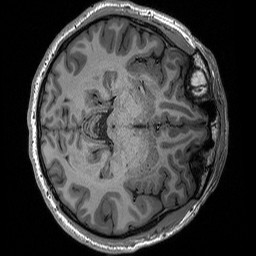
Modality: T1w
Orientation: axial
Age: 23
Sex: male
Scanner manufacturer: siemens
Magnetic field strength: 3 T
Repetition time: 2.3 s
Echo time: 0.00298 s